Aerial crown-view tile of a tropical tree (Barro Colorado Island, Panama), acquired 20241216:
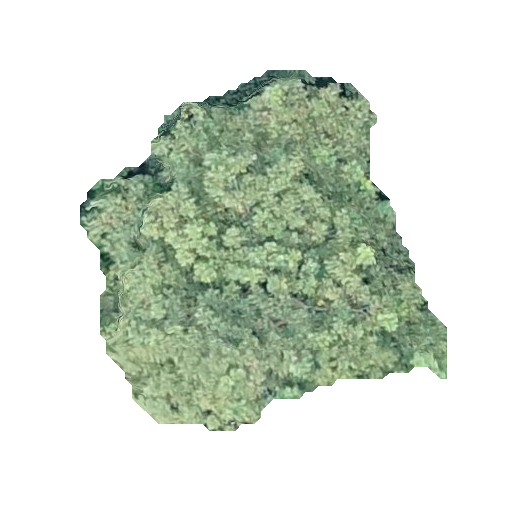
Species: Spondias radlkoferi
GBIF accepted scientific name: Spondias radlkoferi
Crown area: 129.057 m²